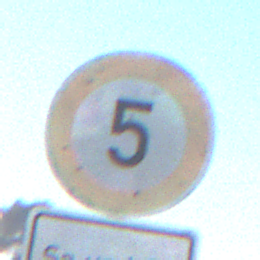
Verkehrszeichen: Geschwindigkeit5
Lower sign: ZeitangabenMitBeschraenkungAufWochentage8
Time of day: Dawn
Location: Outdoor (Nature)
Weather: Clear
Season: NotSpecified
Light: Natural